Question: I'm trying to create a simple dll with one external method, but VS genarates nothing but 'obj' file when 'dll' is needed
Maybe I'm doing something wrong, but I don't understand, what exactly. I crated standard dll empty project in VS and added two files.
main.h
'''
#define EXPORT __declspec(dllexport)
EXPORT int sq(int x);
'''
main.c
'''
#include "main.h"
int sq(int x)
{
return (x*x);
}
'''
Config seems to be valid too

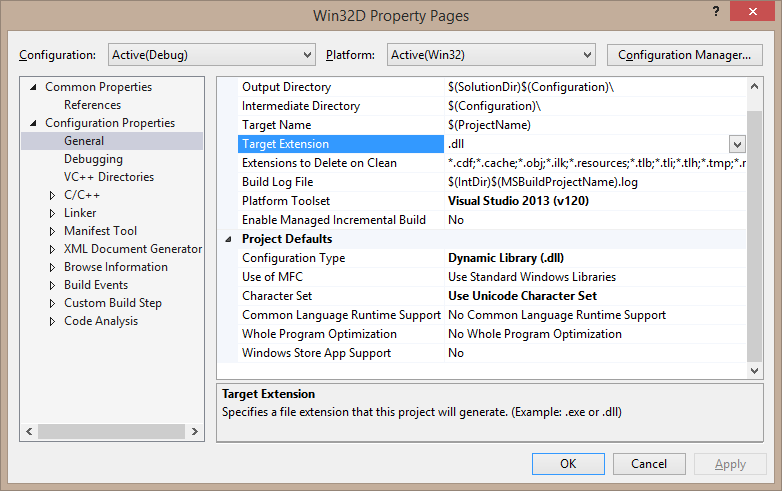
Answer: Yes, it's my fault.
As you can see on screenshot, dll is generated to '$(SolutionDir)$(Configuration)\', that means 'debug' or 'release' folder in solution directory, not project directory. You shold change this path to '.\$(Configuration)\' to get expected result.